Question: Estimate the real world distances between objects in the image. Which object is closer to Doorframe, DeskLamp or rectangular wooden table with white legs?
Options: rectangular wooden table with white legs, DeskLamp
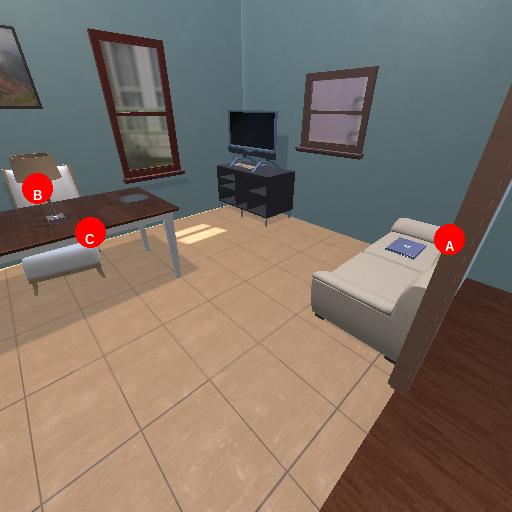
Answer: rectangular wooden table with white legs